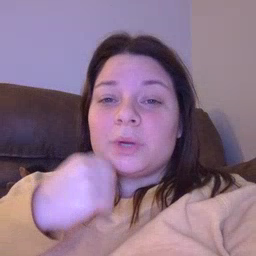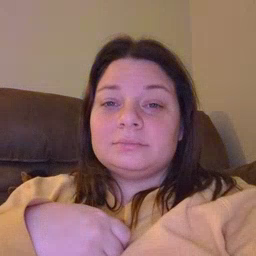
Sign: underwear